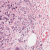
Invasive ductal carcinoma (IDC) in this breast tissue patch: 1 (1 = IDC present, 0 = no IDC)